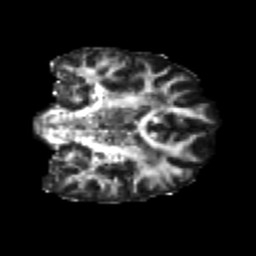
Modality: FA
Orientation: coronal
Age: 24
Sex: female
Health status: healthy
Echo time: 0.074 s